Question: I'm working with this issue on Android but it's not an Android-specific problem.
Using org.apache.http.client.HttpClient, I can make a request to a URL of size 1kb and the entire response is contained within HttpResponse:
'''
HttpClient client = new DefaultHttpClient();
HttpGet request = new HttpGet("http://10.16.83.67/1kb.log");
HttpResponse response = null;
BufferedReader rd = null;
response = client.execute(request);
'''
I can then get the HttpEntity from the response:
'''
HttpEntity entity = response.getEntity();
rd = new BufferedReader(new InputStreamReader(entity.getContent()));
'''
And then, with BufferedReader...
'''
while ((line = rd.readLine()) != null) {
// ... parse or whatever
}
'''
I'm watching WireShark and I see one transmit in each direction for the above code: the request for the log file, and then the entire log is delivered in the response.
However, if I request something larger, say, my 1MB log file, I see something very different. 'rd.readLine()'

It seems the first kb or so is included in the initial response. But then as 'readLine()' runs, it makes additional requests to the server and the data is streamed to the socket. If the network connection is interrupted, I get an IO error. For large requests, 'entity.isStreaming()' is 'true'.
This is an asynchronous call (mandatory on Android, since network calls cannot be made on the UI thread) but I don't want to continue until I'm sure that I'm done receiving all of the data from this request. Simply waiting an amount of time and then continuing and hoping for the best is, unfortunately, not an option.
My question is this: do my 'HttpClient', 'HttpGet', 'HttpResponse', or 'HttpEntity' objects ever know when they are done receiving data from this request? Or do I have to rely on BufferedReader to know when the stream is closed?
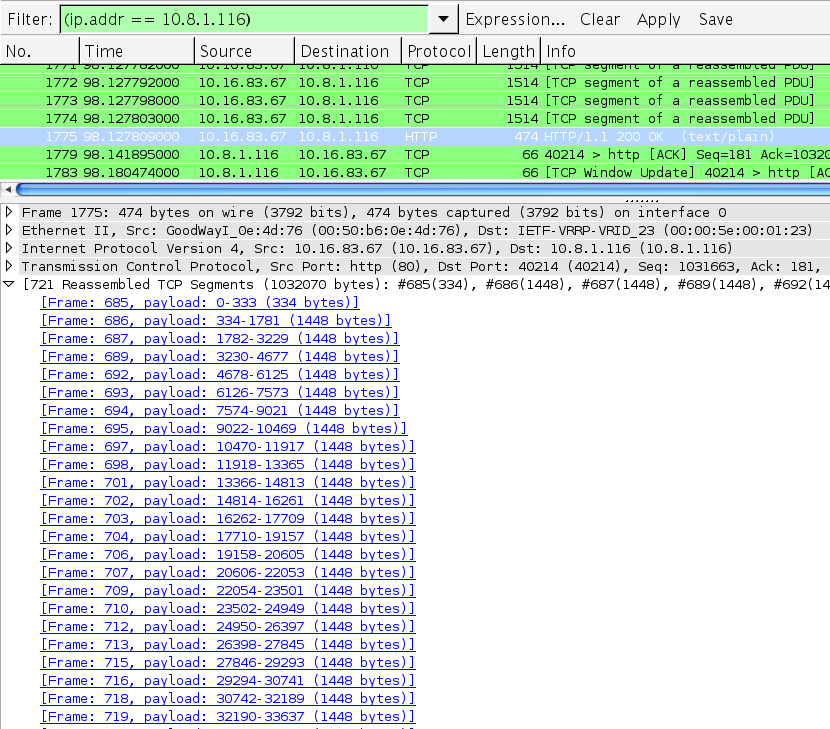
Answer: Are you making use of AsyncTask? Otherwise you could go for this
'''
private class DownloadFilesTask extends AsyncTask<URL, Integer, Long> {
protected Long doInBackground(URL... urls) {}
'''
// do all the http requests in the method above
'''
protected void onProgressUpdate(Integer... progress) {
setProgressPercent(progress[0]);
}
protected void onPostExecute(Long result) {
showDialog("I pop up when all the code in the DoInbackground is finished");
}
'''
}